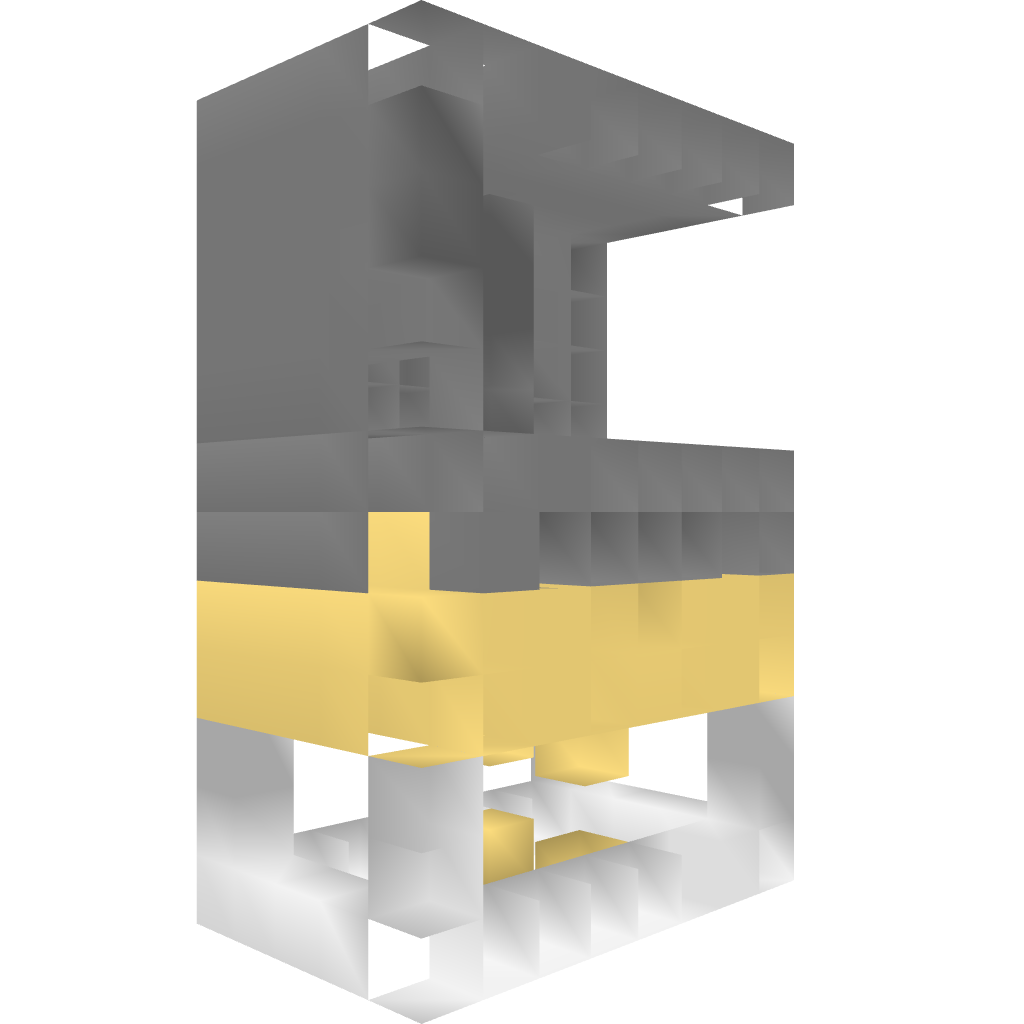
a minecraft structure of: Compact cobble generator bad low quality